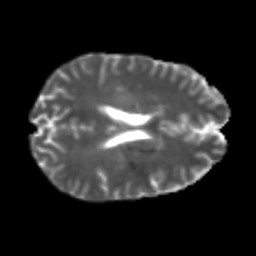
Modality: T2w
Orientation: axial
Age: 26
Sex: male
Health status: healthy
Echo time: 0.074 s